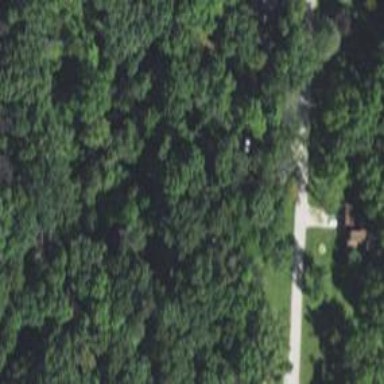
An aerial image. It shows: Driveway leading to service road.